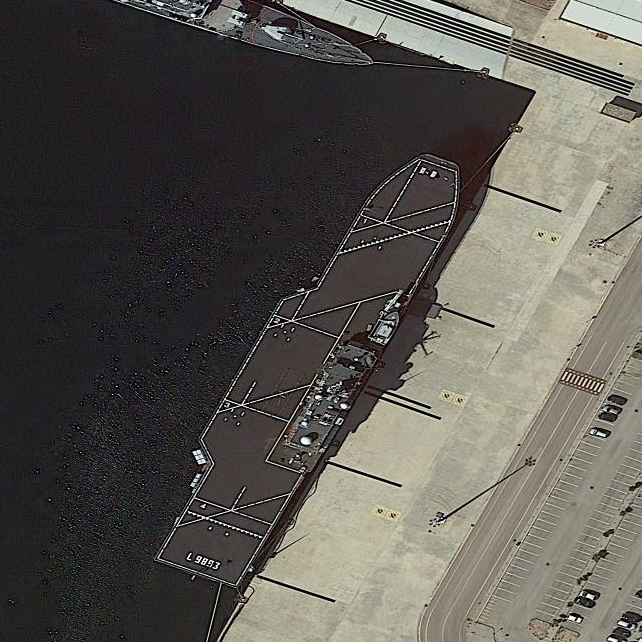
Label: assault